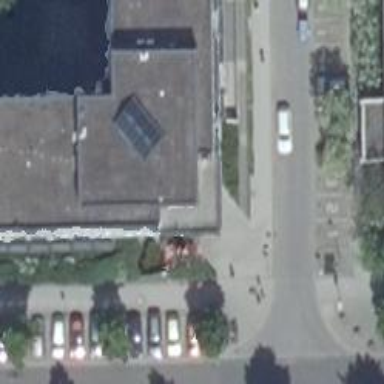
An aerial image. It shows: Arcade with concrete surface.